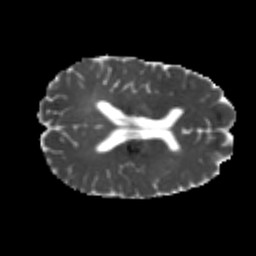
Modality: MD
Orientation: axial
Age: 21
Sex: male
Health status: healthy
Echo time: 0.074 s